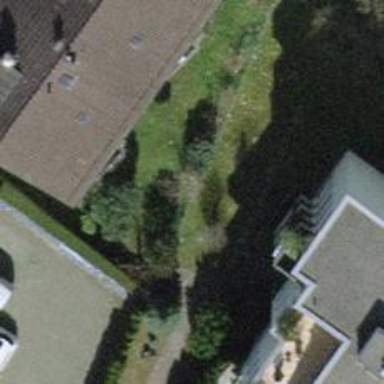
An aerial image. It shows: Urban tree adds touch of nature to the surroundings.